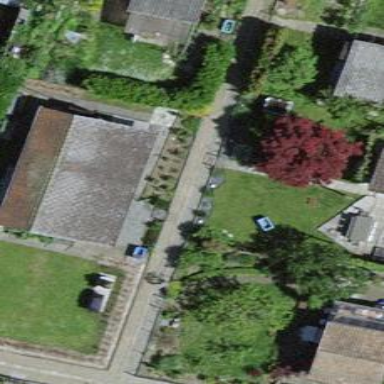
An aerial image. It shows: Allotment house.